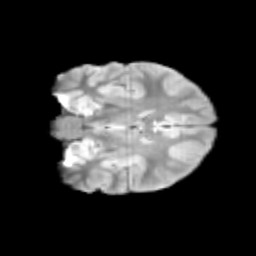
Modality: T2w
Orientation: coronal
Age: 10
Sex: male
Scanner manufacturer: siemens
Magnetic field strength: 3 T
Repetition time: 3.8 s
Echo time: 0.07 s